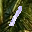
Label: 1